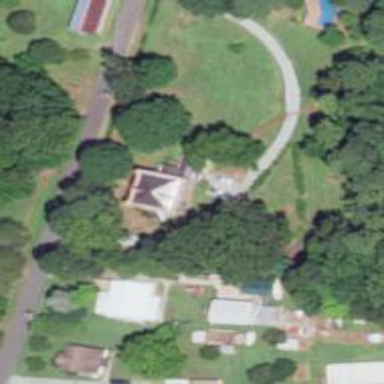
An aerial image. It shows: Historic house.